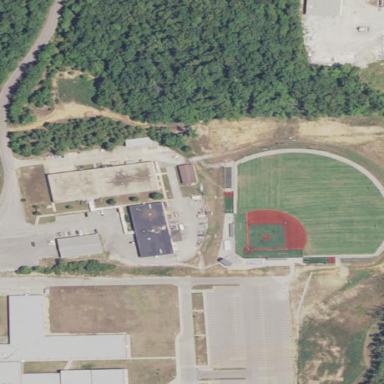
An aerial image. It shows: Baseball pitch for leisure land.